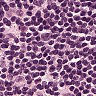
Metastatic tissue present: no